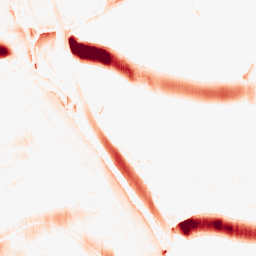
Category: morphological
Decomposition family: morphological_ellipse
Decomposition parameters: operation: opening
width: 30
height: 5
Upsampling method: sinc_hamming
Upsampling parameters: scale: 4
kernel_size: 8
Upsampling scale: 4